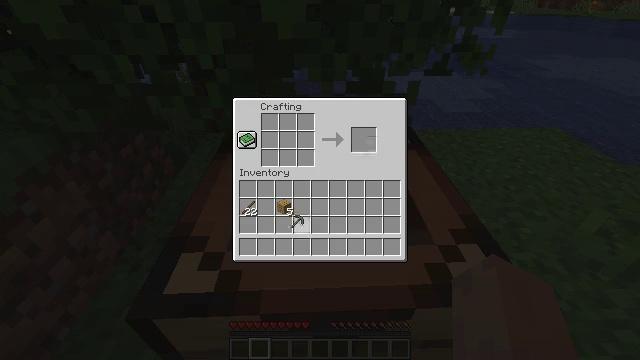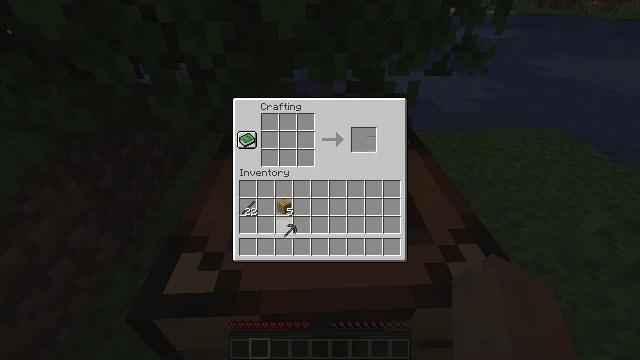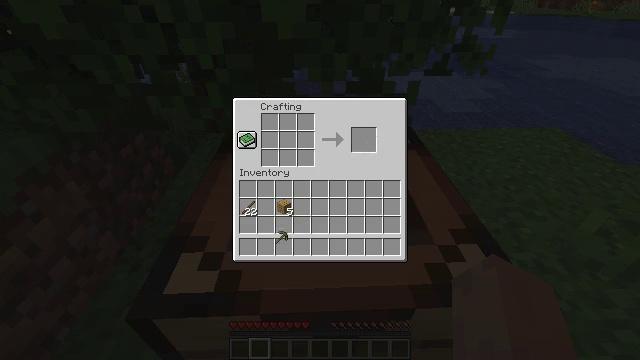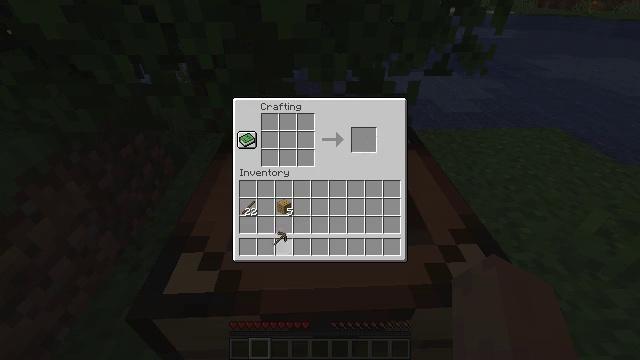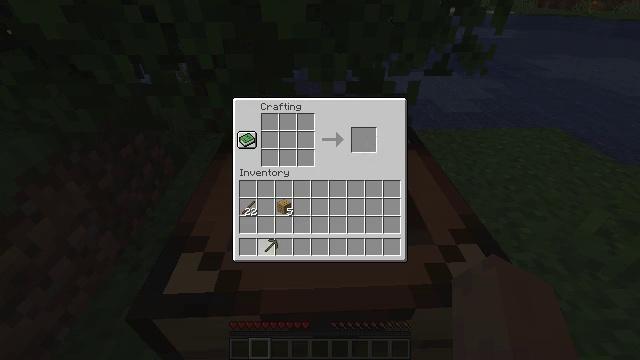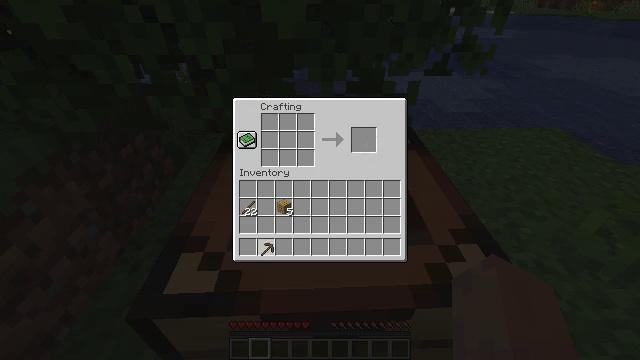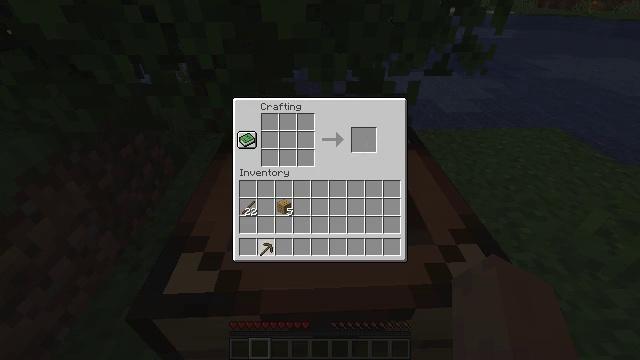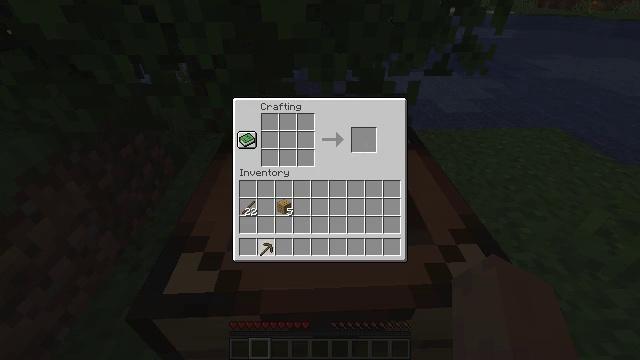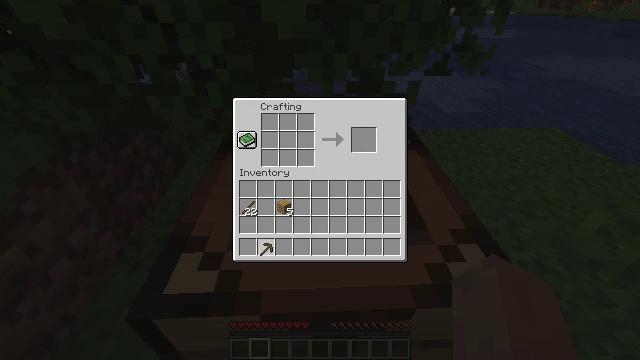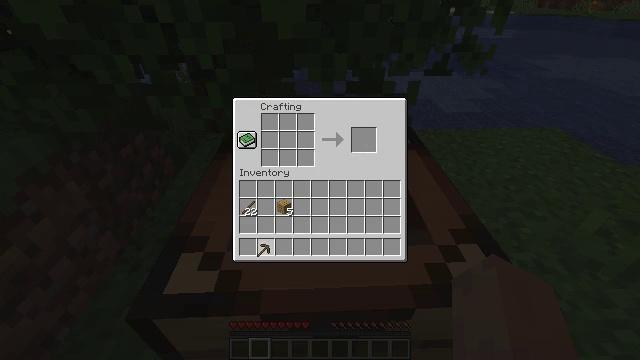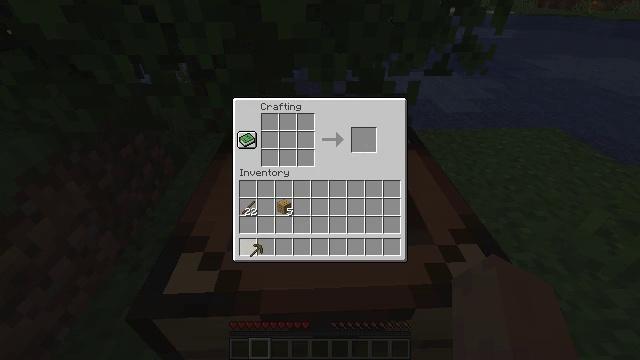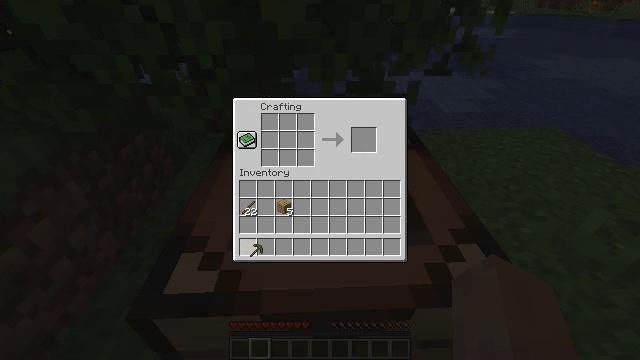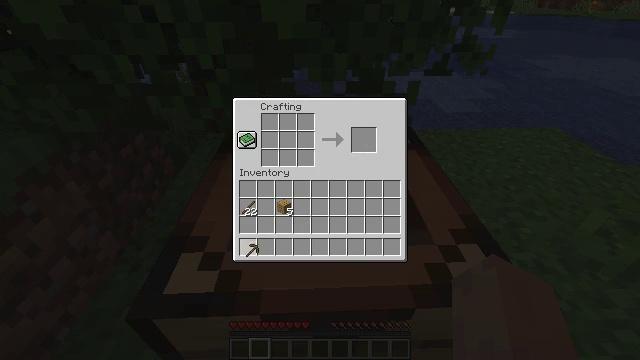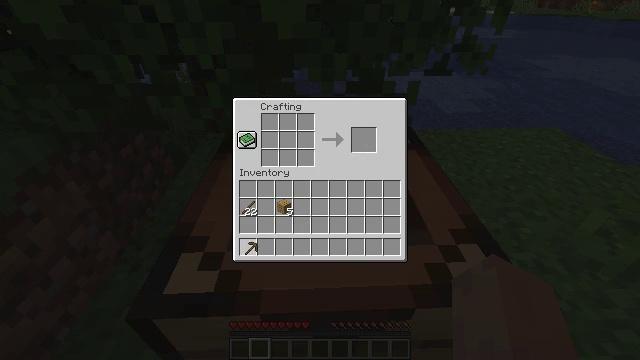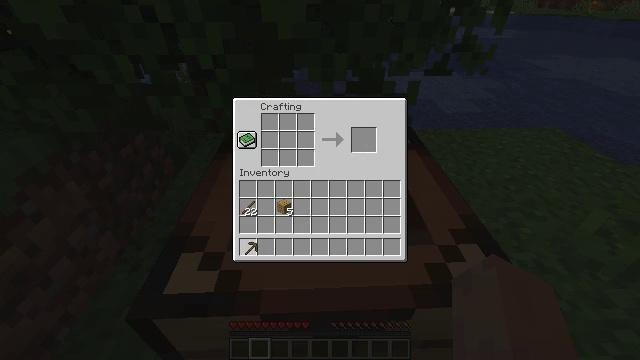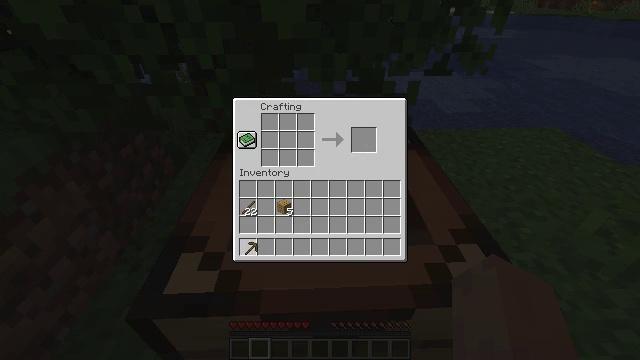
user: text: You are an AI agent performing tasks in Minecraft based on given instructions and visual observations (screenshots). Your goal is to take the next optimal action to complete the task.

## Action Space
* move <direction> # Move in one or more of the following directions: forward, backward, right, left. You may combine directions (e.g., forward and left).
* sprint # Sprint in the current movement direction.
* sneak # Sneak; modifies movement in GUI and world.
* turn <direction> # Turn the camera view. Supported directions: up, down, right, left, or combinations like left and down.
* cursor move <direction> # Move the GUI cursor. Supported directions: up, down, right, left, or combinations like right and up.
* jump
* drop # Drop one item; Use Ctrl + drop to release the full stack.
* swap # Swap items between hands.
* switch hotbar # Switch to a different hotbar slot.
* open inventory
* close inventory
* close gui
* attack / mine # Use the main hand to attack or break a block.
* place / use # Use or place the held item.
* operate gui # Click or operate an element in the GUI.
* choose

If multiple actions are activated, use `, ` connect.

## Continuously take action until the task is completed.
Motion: motion action
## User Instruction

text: Pick the peony from the grass.
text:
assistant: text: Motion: cursor move left and down, open gui
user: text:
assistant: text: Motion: cursor move left and down
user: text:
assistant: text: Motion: no_op
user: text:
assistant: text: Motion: cursor move left and down
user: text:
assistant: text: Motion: no_op
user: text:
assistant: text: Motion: no_op
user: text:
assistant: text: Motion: no_op
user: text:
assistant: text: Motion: no_op
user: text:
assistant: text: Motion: no_op
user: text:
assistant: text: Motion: cursor move left
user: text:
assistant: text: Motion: no_op
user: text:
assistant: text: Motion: no_op
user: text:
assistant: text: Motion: no_op
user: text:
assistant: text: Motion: no_op
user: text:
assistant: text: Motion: no_op
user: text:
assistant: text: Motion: operate gui
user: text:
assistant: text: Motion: operate gui
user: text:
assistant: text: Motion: operate gui
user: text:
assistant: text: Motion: no_op
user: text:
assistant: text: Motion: no_op
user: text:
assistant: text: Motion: no_op
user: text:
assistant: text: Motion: no_op
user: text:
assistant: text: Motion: no_op
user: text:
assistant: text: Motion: no_op
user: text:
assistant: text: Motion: cursor move right
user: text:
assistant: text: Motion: cursor move right
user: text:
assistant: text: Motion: cursor move right
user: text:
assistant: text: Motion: cursor move right
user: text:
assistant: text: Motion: no_op
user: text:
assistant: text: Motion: no_op